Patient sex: M
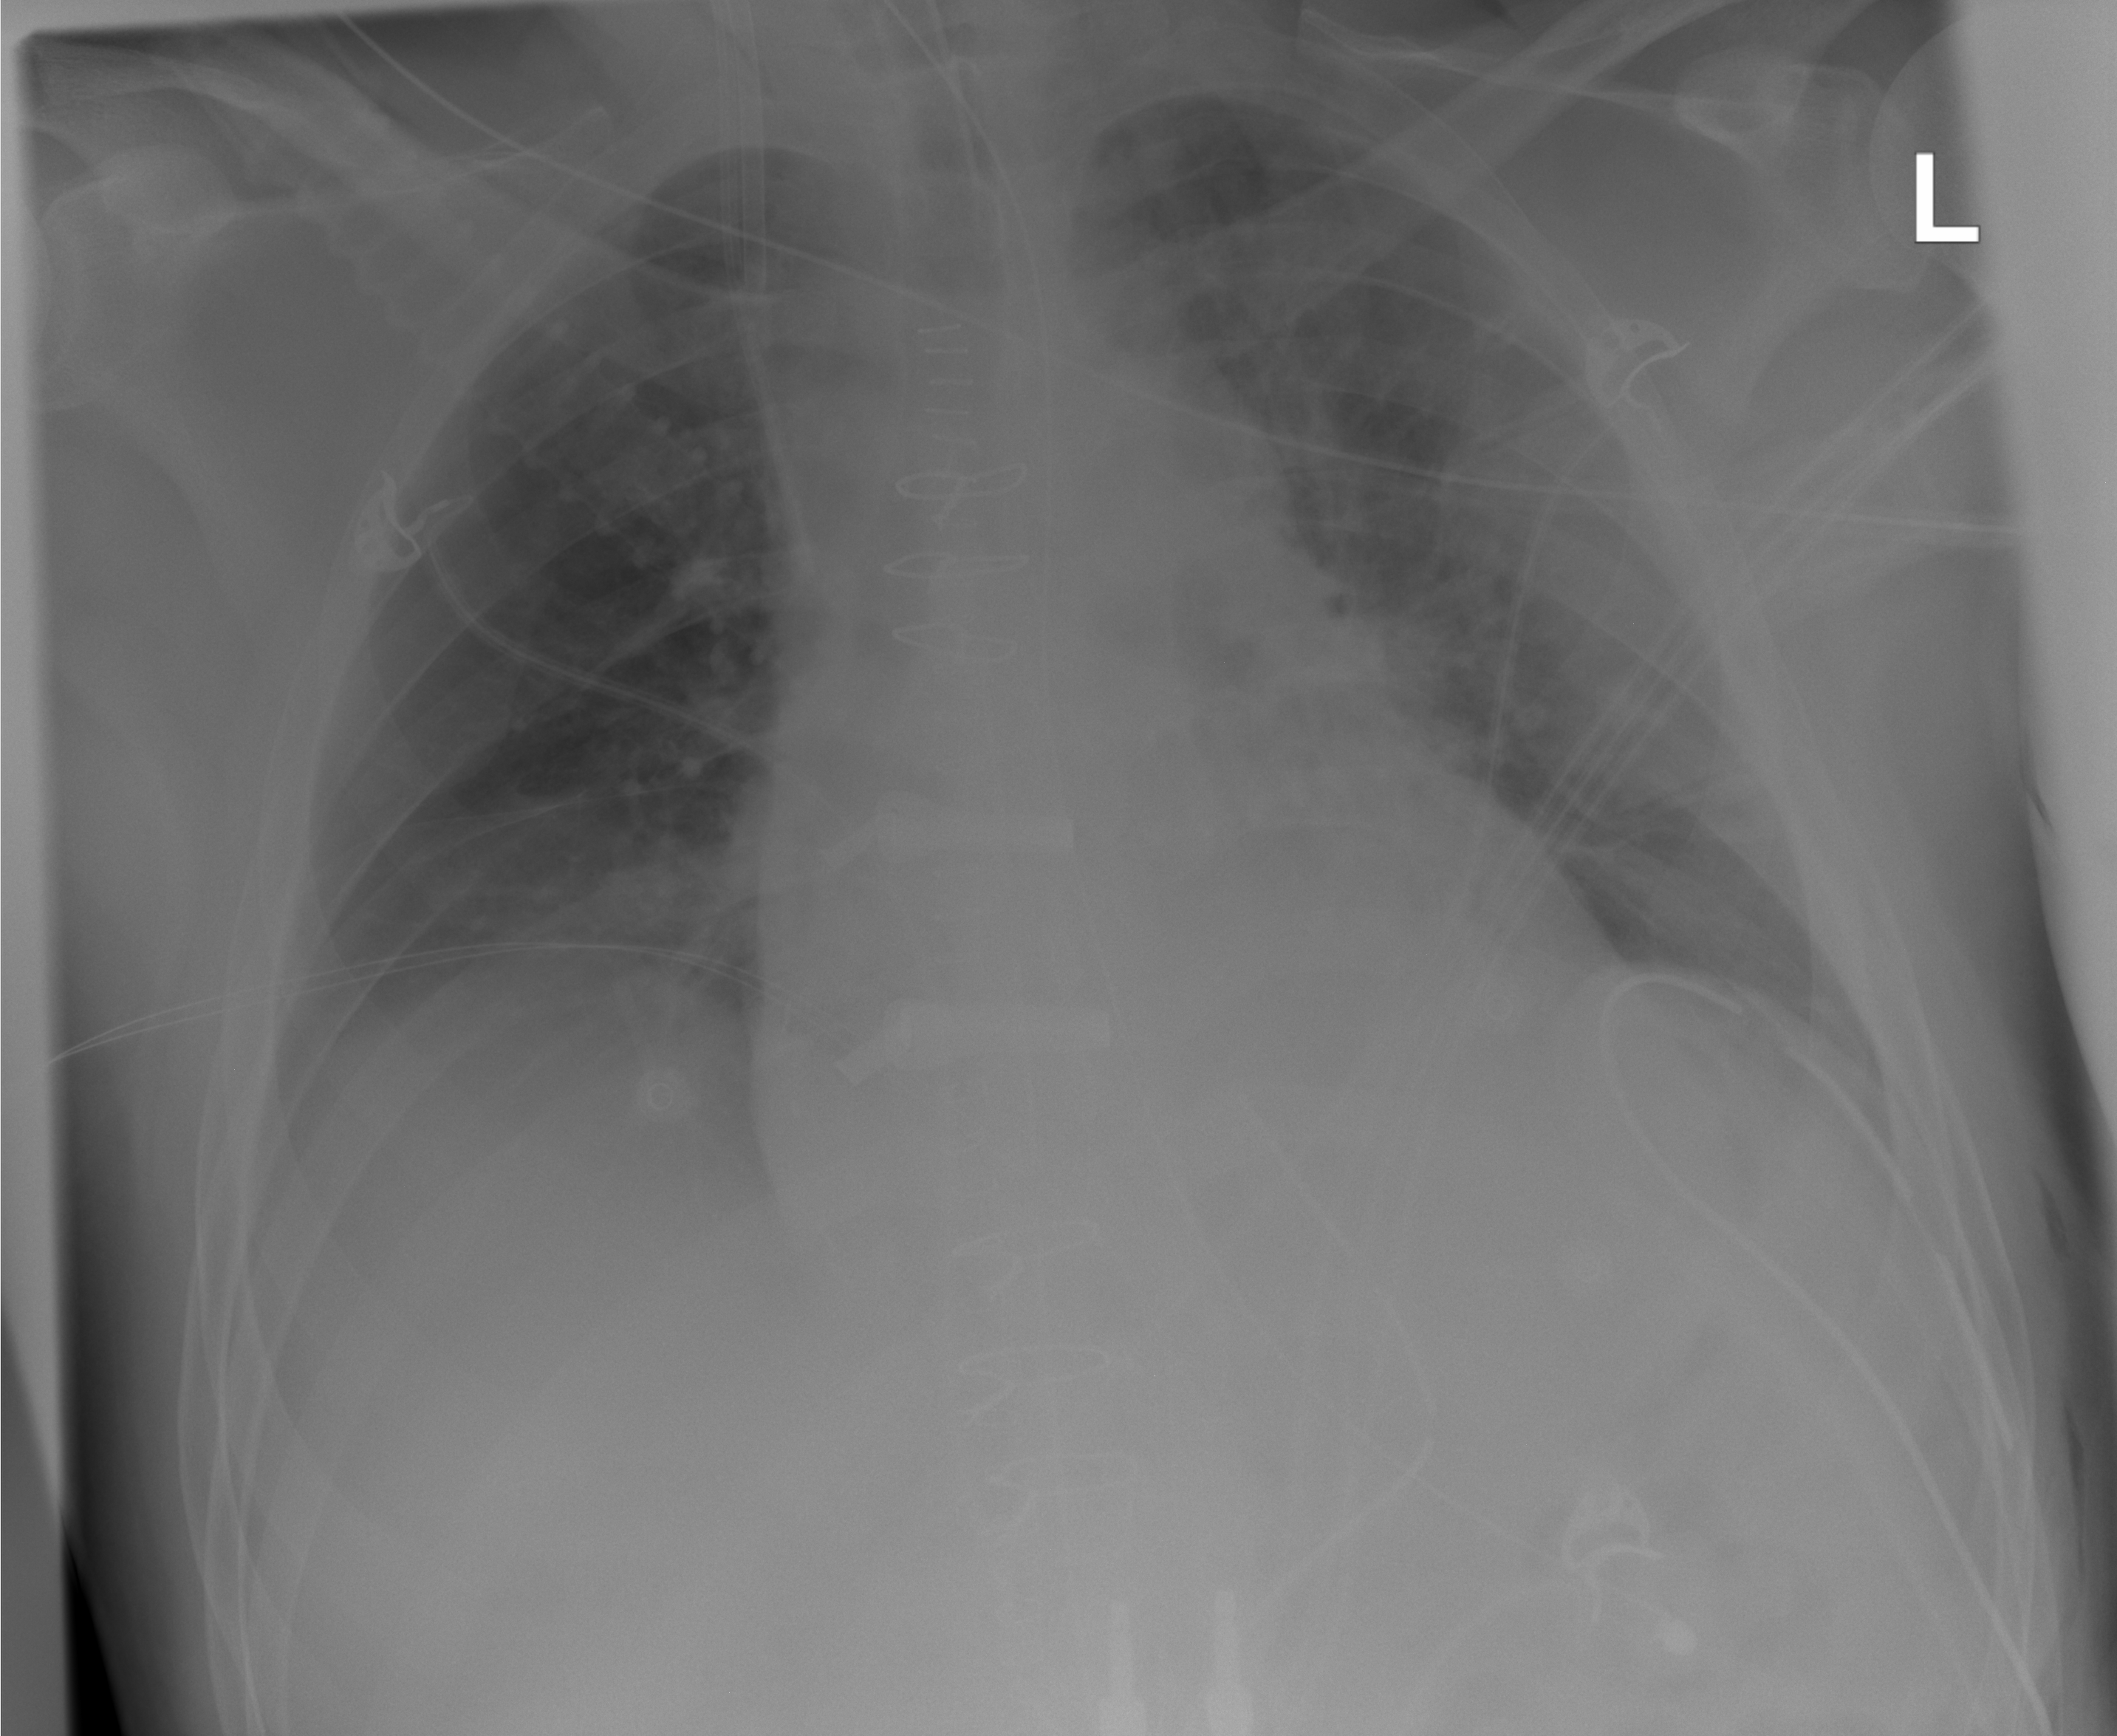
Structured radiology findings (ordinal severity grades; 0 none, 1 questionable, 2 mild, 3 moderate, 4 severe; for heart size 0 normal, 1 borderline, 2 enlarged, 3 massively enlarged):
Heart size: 0
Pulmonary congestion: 2
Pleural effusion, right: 0
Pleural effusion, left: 0
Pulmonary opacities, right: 0
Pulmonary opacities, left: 0
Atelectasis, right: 0
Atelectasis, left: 0